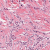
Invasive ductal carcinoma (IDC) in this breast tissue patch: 1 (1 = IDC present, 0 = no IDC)